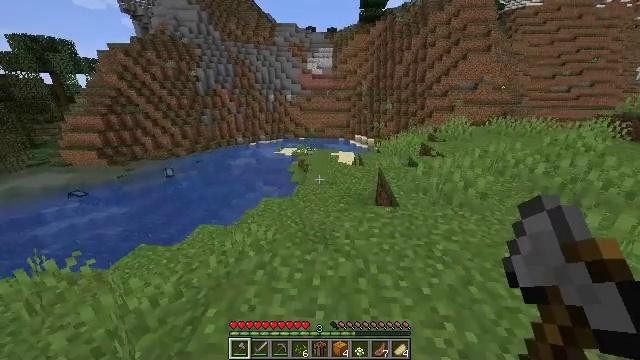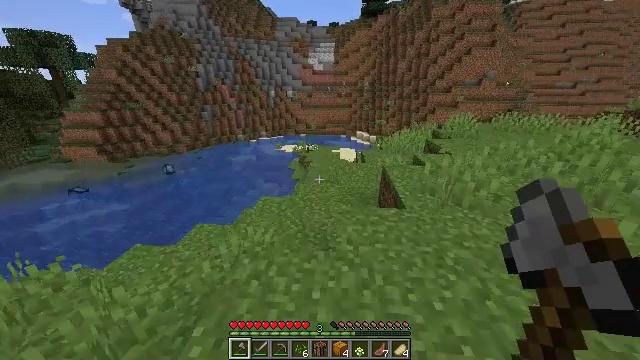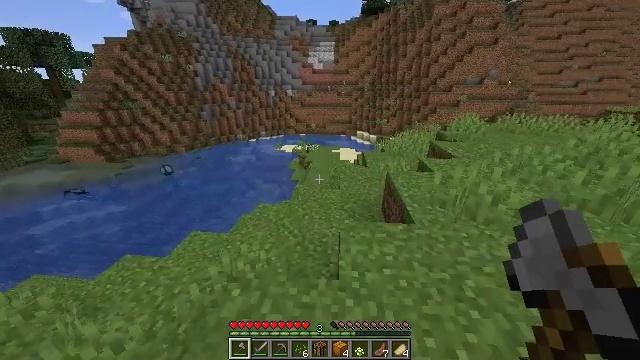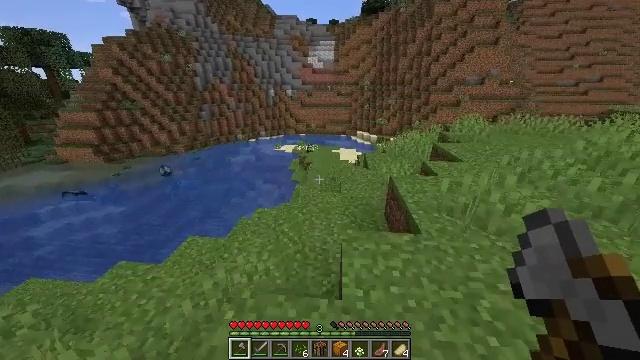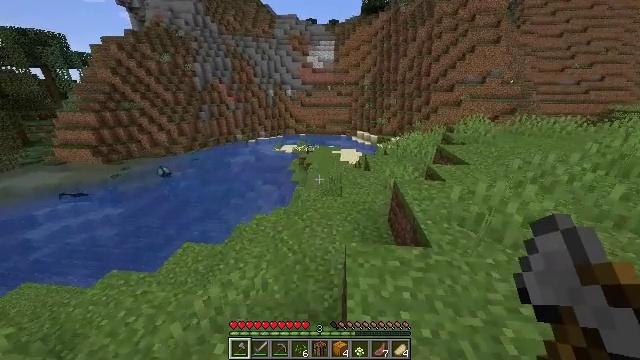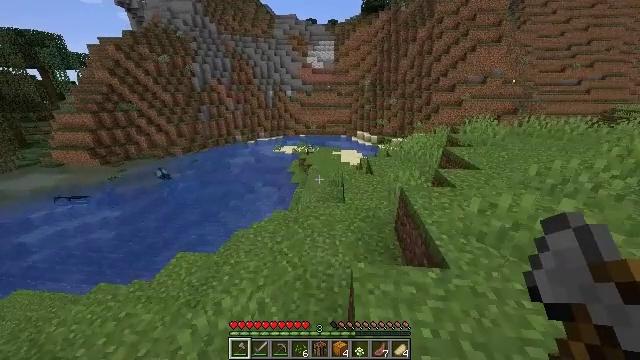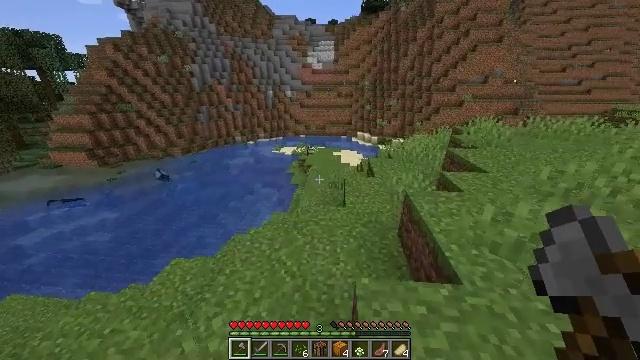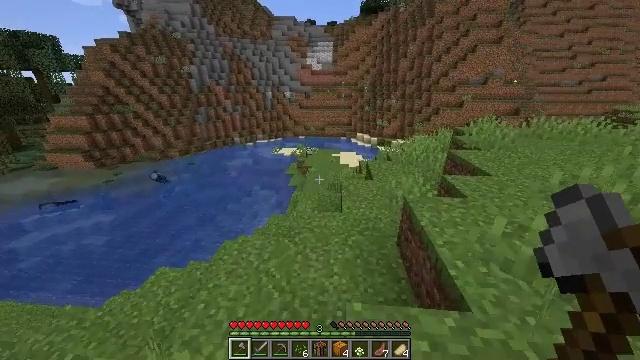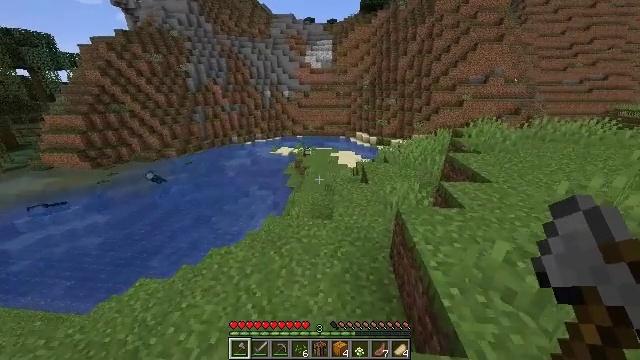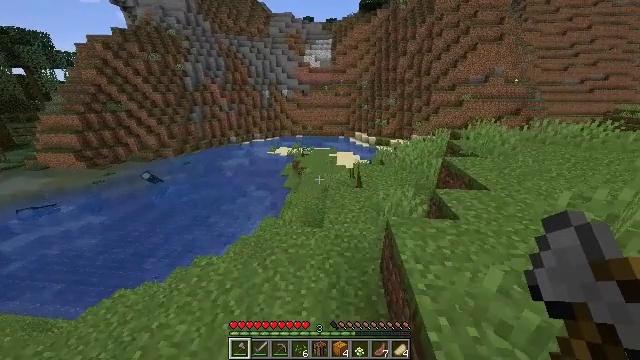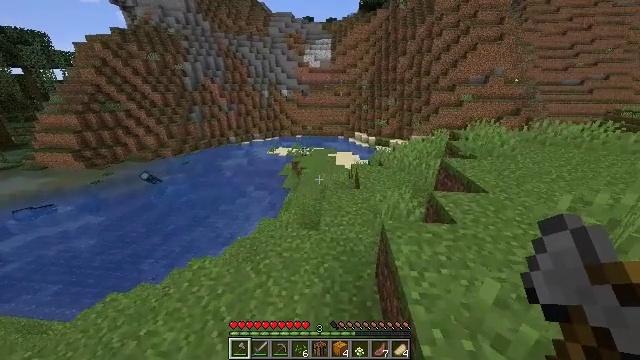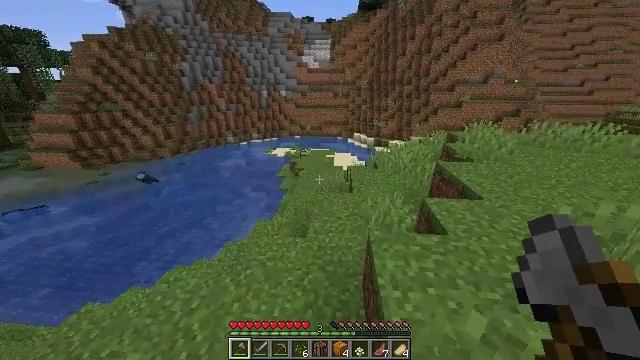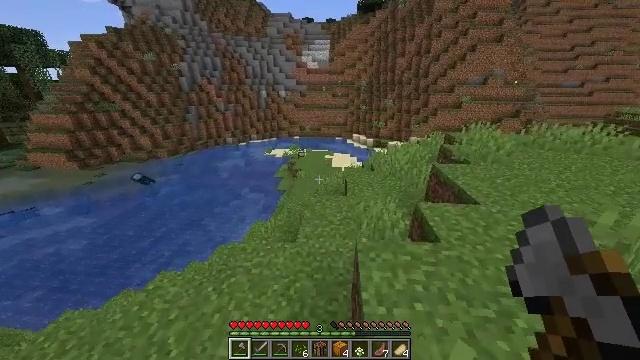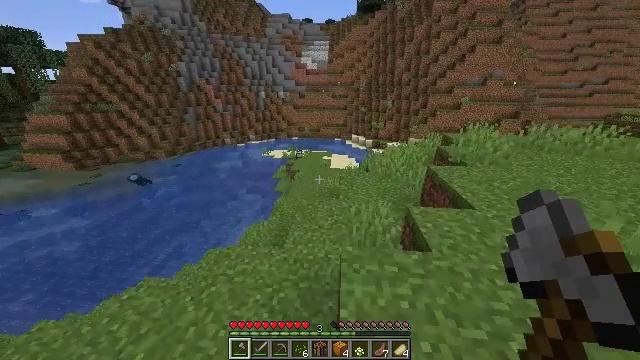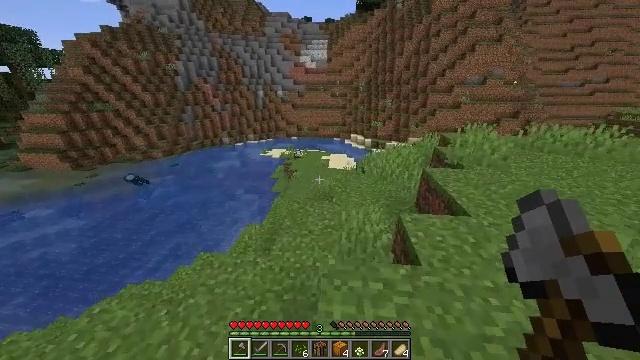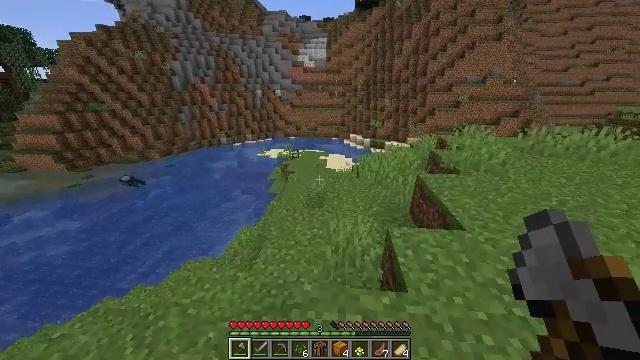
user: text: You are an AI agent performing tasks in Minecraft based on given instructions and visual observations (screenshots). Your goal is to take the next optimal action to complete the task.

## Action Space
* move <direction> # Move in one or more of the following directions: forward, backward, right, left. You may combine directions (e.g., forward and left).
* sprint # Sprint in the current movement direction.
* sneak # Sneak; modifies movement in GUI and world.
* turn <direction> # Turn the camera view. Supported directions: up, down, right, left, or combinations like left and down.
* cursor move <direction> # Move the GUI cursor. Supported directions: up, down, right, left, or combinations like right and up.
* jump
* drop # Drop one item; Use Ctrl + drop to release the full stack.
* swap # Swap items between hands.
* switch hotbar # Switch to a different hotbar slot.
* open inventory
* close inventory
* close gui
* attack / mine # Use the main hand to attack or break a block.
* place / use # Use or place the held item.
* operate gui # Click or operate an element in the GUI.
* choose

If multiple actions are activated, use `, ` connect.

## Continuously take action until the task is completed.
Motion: motion action
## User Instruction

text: Gather the oxeye daisy for crafting.
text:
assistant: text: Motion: move forward
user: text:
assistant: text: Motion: move forward
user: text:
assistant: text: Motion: move forward
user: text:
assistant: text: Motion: move forward
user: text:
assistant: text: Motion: move forward
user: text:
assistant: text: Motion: move forward and move right
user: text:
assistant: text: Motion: move forward and move right
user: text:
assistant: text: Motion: move forward and move right
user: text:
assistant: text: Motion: move forward and move right
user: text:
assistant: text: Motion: move forward and move right
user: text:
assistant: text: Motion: move forward and move right
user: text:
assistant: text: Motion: move forward and move right
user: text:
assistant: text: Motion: move forward and move right
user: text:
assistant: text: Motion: move forward and move right
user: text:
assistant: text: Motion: move forward and move right
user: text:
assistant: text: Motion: move forward and move right
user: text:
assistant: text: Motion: move forward and move right
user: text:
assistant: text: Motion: move forward and move right
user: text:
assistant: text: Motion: move forward and move right
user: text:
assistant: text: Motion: move forward and move right
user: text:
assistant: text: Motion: move forward and move right
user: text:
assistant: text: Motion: move forward and move right
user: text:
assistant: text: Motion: move forward and move right
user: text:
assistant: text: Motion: move forward and move right
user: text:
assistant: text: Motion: move forward and move right
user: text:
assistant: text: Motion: move forward and move right
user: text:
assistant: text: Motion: move forward and move right
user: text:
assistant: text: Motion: move forward and move right
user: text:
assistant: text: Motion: move forward and move right
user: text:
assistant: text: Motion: move forward and move right